Question: I'm building a toy 3d renderer and I have a not yet identified problem. I have a camera which points to a certain point in space. The camera has a frame and a given focal length. I want to project an arbitrary point on the camera's frame. The X and Y coordinates are treated separately, as usual. The image shows how I calculate the X. I use the cosine theorem for triangles: given the three triangle lengths I first find the angle, and then I get the X using the camera's focal length.
Image:

The same applies to the Y coordinate. To me it looks nice and clean, however the results are not as expected: I've set 8 points in space as a cube vertices, and I've set the camera to rotate around the origin. The cube deforms badly as the camera moves.
The critical method:
'''
private void project(double[][] points3D, int[][] points2D) {
double x;
double y;
double angle;
double camToPoint2;
double camToCenter2;
double centerToPoint2;
double[] camToCenter;
double[] centerToPoint;
for(int i = 0; i < points3D.length; i++) {
// x's projection
camToCenter = new double[] {center[0]-camera.position[0], center[2]-camera.position[2]};
centerToPoint = new double[] {points3D[i][0]-center[0], points3D[i][2]-center[2]};
camToCenter2 = camToCenter[0]*camToCenter[0] + camToCenter[1]*camToCenter[1];
centerToPoint2 = centerToPoint[0]*centerToPoint[0] + centerToPoint[1]*centerToPoint[1];
camToPoint2 = (points3D[i][0]-camera.position[0])*(points3D[i][0]-camera.position[0]) +
(points3D[i][2]-camera.position[2])*(points3D[i][2]-camera.position[2]);
angle = Math.acos((camToCenter2 + camToPoint2 - centerToPoint2) /
(2 * Math.sqrt(camToCenter2) * Math.sqrt(camToPoint2)));
x = camera.focalLength * Math.tan(angle);
// check if x lies to the left or right of the frame's center
x = camToCenter[0]*centerToPoint[1] + camToCenter[1]*centerToPoint[0] < 0 ? -x : x;
// reescale
points2D[i][0] = (int) (screenW * (0.5 * camera.frame[0] + x) / camera.frame[0]);
// y's projection
camToCenter = new double[] {center[1]-camera.position[1], center[2]-camera.position[2]};
centerToPoint = new double[] {points3D[i][1]-center[1], points3D[i][2]-center[2]};
camToCenter2 = camToCenter[0]*camToCenter[0] + camToCenter[1]*camToCenter[1];
centerToPoint2 = centerToPoint[0]*centerToPoint[0] + centerToPoint[1]*centerToPoint[1];
camToPoint2 = (points3D[i][1]-camera.position[1])*(points3D[i][1]-camera.position[1]) +
(points3D[i][2]-camera.position[2])*(points3D[i][2]-camera.position[2]);
angle = Math.acos((camToCenter2 + camToPoint2 - centerToPoint2) /
(2 * Math.sqrt(camToCenter2) * Math.sqrt(camToPoint2)));
y = camera.focalLength * Math.tan(angle);
// check if y lies to the left or right of the frame's center
y = camToCenter[0]*centerToPoint[1] + camToCenter[1]*centerToPoint[0] < 0 ? -y : y;
// reescale
points2D[i][1] = (int) (screenH * (0.5 * camera.frame[1] + y) / camera.frame[1]);
}
}
'''
The code is an exact translation of the explained above. The only additional operation is commented: a dot product is used to check whether the point to be projected lies on the left or the right side of the camera's frame center. This is discussed here <URL>. Any clues on where the mistake may be? Here I paste what is needed to test the code.
Main.java
'''
import javax.swing.JFrame;
public class Main {
public static void main(String[] args) {
Universe universe = new Universe();
JFrame frame = new JFrame("3D Projection");
frame.setDefaultCloseOperation(JFrame.EXIT_ON_CLOSE);
frame.getContentPane().add(universe);
frame.pack();
frame.setLocationRelativeTo(null);
frame.setResizable(false);
frame.setVisible(true);
universe.loop();
}
}
'''
Camera.java
'''
public class Camera {
// both measures in meters
public final double focalLength = 50e-3;
public final double[] frame = {36e-3, 24e-3};
public double[] position;
public Camera(double x, double y, double z) {
position = new double[] {x, y, z};
}
}
'''
Universe.java
'''
import java.awt.Color;
import java.awt.Dimension;
import java.awt.Graphics;
import javax.swing.JPanel;
public class Universe extends JPanel {
private int screenW;
private int screenH;
private int[][] points2D;
private double[] center;
private double[][] points3D;
private Camera camera;
public Universe() {
screenW = 864;
screenH = 576;
setPreferredSize(new Dimension(screenW, screenH));
points2D = new int[8][2];
center = new double[] {0, 0, 0};
camera = new Camera(0, 0, 10);
points3D = new double[][] {{1, 1, 1},
{1, 1, -1},
{1, -1, 1},
{1, -1, -1},
{-1, 1, 1},
{-1, 1, -1},
{-1, -1, 1},
{-1, -1, -1}};
}
public void paint(Graphics g) {
g.setColor(new Color(0, 0, 0));
g.fillRect(0, 0, screenW, screenH);
g.setColor(new Color(255, 255, 255));
g.drawLine(points2D[0][0], points2D[0][1], points2D[1][0], points2D[1][1]);
g.drawLine(points2D[2][0], points2D[2][1], points2D[3][0], points2D[3][1]);
g.drawLine(points2D[4][0], points2D[4][1], points2D[5][0], points2D[5][1]);
g.drawLine(points2D[6][0], points2D[6][1], points2D[7][0], points2D[7][1]);
g.drawLine(points2D[1][0], points2D[1][1], points2D[5][0], points2D[5][1]);
g.drawLine(points2D[0][0], points2D[0][1], points2D[4][0], points2D[4][1]);
g.drawLine(points2D[3][0], points2D[3][1], points2D[7][0], points2D[7][1]);
g.drawLine(points2D[2][0], points2D[2][1], points2D[6][0], points2D[6][1]);
g.drawLine(points2D[0][0], points2D[0][1], points2D[2][0], points2D[2][1]);
g.drawLine(points2D[1][0], points2D[1][1], points2D[3][0], points2D[3][1]);
g.drawLine(points2D[5][0], points2D[5][1], points2D[7][0], points2D[7][1]);
g.drawLine(points2D[4][0], points2D[4][1], points2D[6][0], points2D[6][1]);
}
public void loop() {
double t = 0;
double dt = 0.02;
while(true) {
try {
Thread.sleep(50);
} catch(InterruptedException ex) {
Thread.currentThread().interrupt();
}
camera.position[0] = 10 * Math.sin(t % (2 * Math.PI));
camera.position[2] = 10 * Math.cos(t % (2 * Math.PI));
project(points3D, points2D);
repaint();
t += dt;
}
}
private void project(double[][] points3D, int[][] points2D) {
double x;
double y;
double angle;
double camToPoint2;
double camToCenter2;
double centerToPoint2;
double[] camToCenter;
double[] centerToPoint;
for(int i = 0; i < points3D.length; i++) {
// x's projection
camToCenter = new double[] {center[0]-camera.position[0], center[2]-camera.position[2]};
centerToPoint = new double[] {points3D[i][0]-center[0], points3D[i][2]-center[2]};
camToCenter2 = camToCenter[0]*camToCenter[0] + camToCenter[1]*camToCenter[1];
centerToPoint2 = centerToPoint[0]*centerToPoint[0] + centerToPoint[1]*centerToPoint[1];
camToPoint2 = (points3D[i][0]-camera.position[0])*(points3D[i][0]-camera.position[0]) +
(points3D[i][2]-camera.position[2])*(points3D[i][2]-camera.position[2]);
angle = Math.acos((camToCenter2 + camToPoint2 - centerToPoint2) /
(2 * Math.sqrt(camToCenter2) * Math.sqrt(camToPoint2)));
System.out.print(angle * (360/(2*Math.PI)) + " ");
x = camera.focalLength * Math.tan(angle);
x = camToCenter[0]*centerToPoint[1] + camToCenter[1]*centerToPoint[0] < 0 ? -x : x;
points2D[i][0] = (int) (screenW * (0.5 * camera.frame[0] + x) / camera.frame[0]);
// y's projection
camToCenter = new double[] {center[1]-camera.position[1], center[2]-camera.position[2]};
centerToPoint = new double[] {points3D[i][1]-center[1], points3D[i][2]-center[2]};
camToCenter2 = camToCenter[0]*camToCenter[0] + camToCenter[1]*camToCenter[1];
centerToPoint2 = centerToPoint[0]*centerToPoint[0] + centerToPoint[1]*centerToPoint[1];
camToPoint2 = (points3D[i][1]-camera.position[1])*(points3D[i][1]-camera.position[1]) +
(points3D[i][2]-camera.position[2])*(points3D[i][2]-camera.position[2]);
angle = Math.acos((camToCenter2 + camToPoint2 - centerToPoint2) /
(2 * Math.sqrt(camToCenter2) * Math.sqrt(camToPoint2)));
System.out.println(angle * (360/(2*Math.PI)));
y = camera.focalLength * Math.tan(angle);
y = camToCenter[0]*centerToPoint[1] + camToCenter[1]*centerToPoint[0] < 0 ? -y : y;
points2D[i][1] = (int) (screenH * (0.5 * camera.frame[1] + y) / camera.frame[1]);
}
System.out.println();
}
}
'''
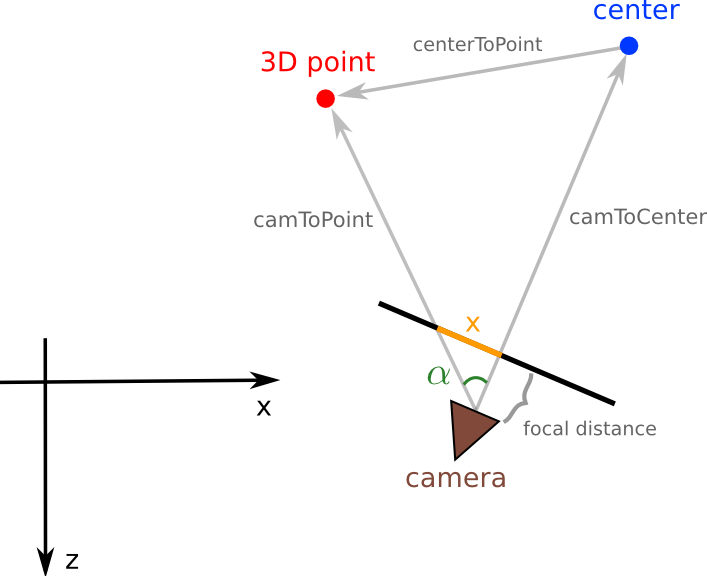
Answer: I believe that your problem is that you've neglected to model camera pose. Picture a cube floating in a room somewhere. Got it? Now in your mind, draw a Cartesian coordinate system, rigidly attached to the cube, with the x- and z-axes in the horizontal plane, and the y-axis pointing toward the ceiling. Since the camera is the thing which is moving around in your example code, you may equally well choose to visualize the cube's coordinate system as being rigidly attached to the room if you would prefer.
Now, picture the camera moving around, looking at the cube from different angles. Imagine a separate Cartesian coordinate system rigidly attached to that as well. It has an x-axis that points out the right side of the camera, a y-axis that points out the top, and a z-axis that points out the back (i.e., toward your face as you are looking through the viewfinder). As you walk around the cube holding the camera, it has to about the y-axis in order to keep facing the cube. Assuming you hold the camera upright, the camera's y-axis will always remain parallel with the cube's y-axis, but the relationship between the two x- and z-axes will change over time.
This relationship, between the three axes of two Cartesian coordinate frames, may be thought of as the camera's "orientation" or "pose", and you are not currently modeling it. In order to model the pose, you need a 3X3 matrix. If you don't know much about the mathematics of coordinate frame rotations, I'd recommend that you study up <URL>.
I've added the pose model as a 3X3 rotation matrix in your 'Camera' class, and updated the 'Universe' class to be able to take advantage of it. The 'Main' class remains unchanged. The new 'Camera' class is here:
'''
public class Camera {
// both measures in meters
public final double focalLength = 50e-3;
public final double[] frame = {36e-3, 24e-3};
public double[] position;
// The rotation vector gives the unit vector directions, in the coordinate
// frame of the object, of each of the axes of the camera's coordinate
// frames
public double[][] rotation;
public Camera(double[] pos, double[][] rot) {
position = pos;
rotation = rot;
}
}
'''
and the new 'Universe' class is here:
'''
import java.awt.Color;
import java.awt.Dimension;
import java.awt.Graphics;
import javax.swing.JPanel;
public class Universe extends JPanel {
private int screenW;
private int screenH;
private int[][] points2D;
private double[] center;
private double[][] points3D;
private Camera camera;
public Universe() {
screenW = 864;
screenH = 576;
setPreferredSize(new Dimension(screenW, screenH));
points2D = new int[8][2];
center = new double[] {0, 0, 0};
// Initialize the camera object with "placeholder" values, just to
// reserve space in memory for two suitably sized arrays
double[] initpos = new double[] {0, 0, 10};
double[][] initrot = new double[][] {{1, 0, 0}, {0, 1, 0}, {0, 0, 1}};
camera = new Camera(initpos, initrot);
points3D = new double[][] {{1, 1, 1},
{1, 1, -1},
{1, -1, 1},
{1, -1, -1},
{-1, 1, 1},
{-1, 1, -1},
{-1, -1, 1},
{-1, -1, -1}};
}
public void paint(Graphics g) {
g.setColor(new Color(0, 0, 0));
g.fillRect(0, 0, screenW, screenH);
g.setColor(new Color(255, 255, 255));
g.drawLine(points2D[0][0], points2D[0][1], points2D[1][0], points2D[1][1]);
g.drawLine(points2D[2][0], points2D[2][1], points2D[3][0], points2D[3][1]);
g.drawLine(points2D[4][0], points2D[4][1], points2D[5][0], points2D[5][1]);
g.drawLine(points2D[6][0], points2D[6][1], points2D[7][0], points2D[7][1]);
g.drawLine(points2D[1][0], points2D[1][1], points2D[5][0], points2D[5][1]);
g.drawLine(points2D[0][0], points2D[0][1], points2D[4][0], points2D[4][1]);
g.drawLine(points2D[3][0], points2D[3][1], points2D[7][0], points2D[7][1]);
g.drawLine(points2D[2][0], points2D[2][1], points2D[6][0], points2D[6][1]);
g.drawLine(points2D[0][0], points2D[0][1], points2D[2][0], points2D[2][1]);
g.drawLine(points2D[1][0], points2D[1][1], points2D[3][0], points2D[3][1]);
g.drawLine(points2D[5][0], points2D[5][1], points2D[7][0], points2D[7][1]);
g.drawLine(points2D[4][0], points2D[4][1], points2D[6][0], points2D[6][1]);
}
public void loop() {
double t = 0;
double dt = 0.02;
while(true) {
try {
Thread.sleep(50);
} catch(InterruptedException ex) {
Thread.currentThread().interrupt();
}
camera.position[0] = 10 * Math.sin(t % (2 * Math.PI));
camera.position[1] = 0;
camera.position[2] = 10 * Math.cos(t % (2 * Math.PI));
// The x unit vector of the camera plane coordinate frame, expressed
// in the cube's coordinate frame
camera.rotation[0][0] = Math.cos(t % (2 * Math.PI));
camera.rotation[0][1] = 0;
camera.rotation[0][2] = -Math.sin(t % (2 * Math.PI));
// The y unit vector of the camera plane coordinate frame, expressed
// in the cube's coordinate frame
camera.rotation[1][0] = 0;
camera.rotation[1][1] = 1;
camera.rotation[1][2] = 0;
// Ditto, z unit vector
camera.rotation[2][0] = Math.sin(t % (2 * Math.PI));
camera.rotation[2][1] = 0;
camera.rotation[2][2] = Math.cos(t % (2 * Math.PI));
project(points3D, points2D);
repaint();
t += dt;
}
}
private void project(double[][] points3D, int[][] points2D) {;
for(int i = 0; i < points3D.length; i++) {
double[] camToPoint = new double[3];
double[] rotPoint = new double[3];
// You may visualize this operation as "shifting" the vertices of the
// cube to some new translational offset within an unrotated camera
// coordinate frame.
for(int j = 0; j < 3; j++) {
camToPoint[j] = points3D[i][j] - camera.position[j];
}
// Picture this operation as "rotating" the camera by the correct
// amount so that it will always be facing the cube, no matter what
// the current absolute position of the camera is within the cube's
// coordinate frame. If you don't do this, then the cube will pan
// across your view and back around behind the camera much like the
// sun rotating through the sky over the course of one complete day/
// night cycle.
rotPoint = new double[] {0, 0, 0};
for(int j = 0; j< 3; j++) {
for(int k = 0; k < 3; k++) {
rotPoint[j] += camera.rotation[j][k] * camToPoint[k];
}
}
// Project the cube onto the camera plane.
points2D[i][0] = (int) (screenW * (0.5 * camera.frame[0] +
camera.focalLength * rotPoint[0] /
rotPoint[2]) / camera.frame[0]);
points2D[i][1] = (int) (screenH * (0.5 * camera.frame[1] +
camera.focalLength * rotPoint[1] /
rotPoint[2]) / camera.frame[1]);
}
}
}
'''